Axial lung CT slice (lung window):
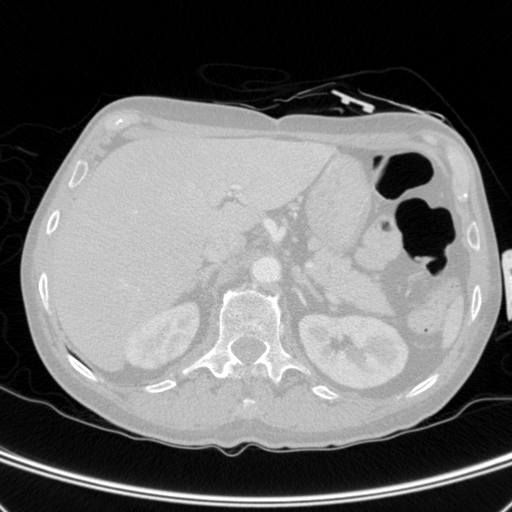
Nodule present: no